Question: I need white background for the buttons and a picture on the left. And also an arrow mark on the left like in the picture. I also want to do rounded corners for the button. Are the above things possible with Kivy? And also how di I do it. Give me an example or something! Thanks!

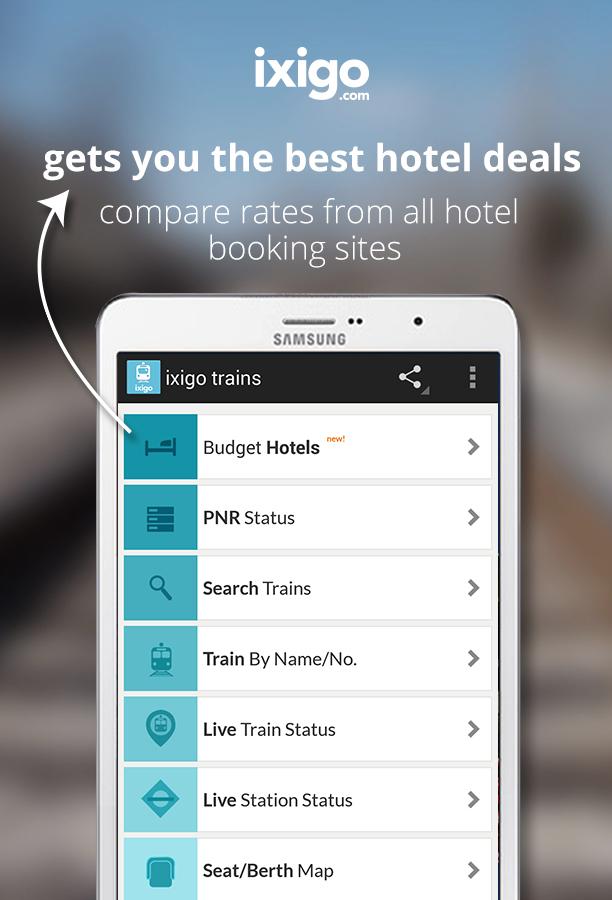
Answer: > Are the above things possible with Kivy?
The answer is simply 'yes'. Do you have a specific context that you're having trouble with?
You simply need to create your own widget rule that displays things the way you want. It might start as something like
'''
<YourRule@BoxLayout>:
text: 'something' # define a property to hold the button text,
# could also be done in python
Image:
size_hint_x: None
width: self.height # make it square
source: 'whatever'
Label:
text_size: self.size # the text wrapping bounds
text: root.text
halign: 'left'
Image:
size_hint_x: None
width: dp(10)
source: 'right_arrow.png' # assuming you have a picture of the button arrow
# you could also draw one manually with kivy canvas instructions
'''